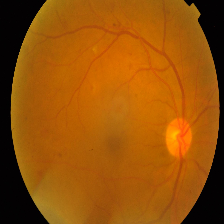
Diabetic retinopathy grade: Proliferative DR